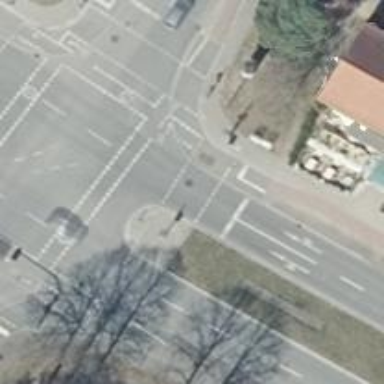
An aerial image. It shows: Traffic signals at road crossing.